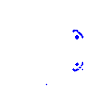
Particle: kaon